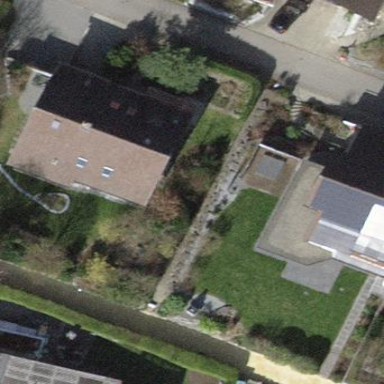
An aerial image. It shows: Detached building with gabled roof.